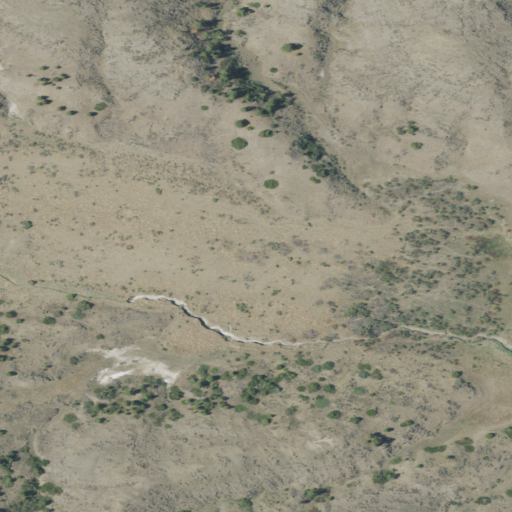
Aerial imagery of valley in Montana named Sheep Coulee containing shrub, grassland, woody wetlands, and herbaceous wetlands